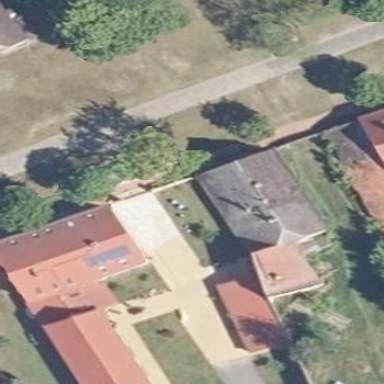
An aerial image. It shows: Building with half-hipped roof shape.